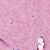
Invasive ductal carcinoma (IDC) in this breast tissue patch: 0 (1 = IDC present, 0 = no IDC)